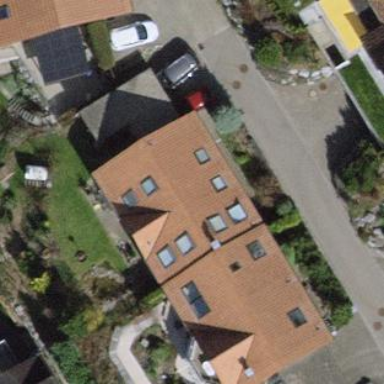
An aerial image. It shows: Terrace building.